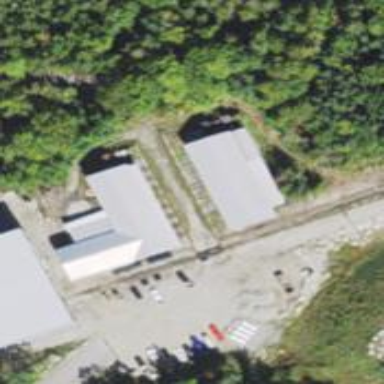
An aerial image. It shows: Preserved narrow-gauge railway in yard.